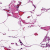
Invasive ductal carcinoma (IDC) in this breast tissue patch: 0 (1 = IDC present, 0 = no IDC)